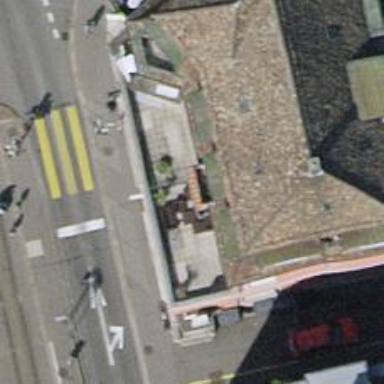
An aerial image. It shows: Clothing store.